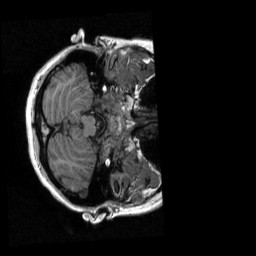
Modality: T1w
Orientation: axial
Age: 24
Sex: female
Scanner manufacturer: siemens
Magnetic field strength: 3 T
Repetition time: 2.3 s
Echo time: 0.00298 s